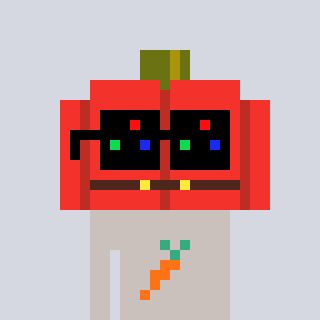
a pixel art character with square black sunglasses, a pumpkin-shaped head and a foggrey-colored body on a cool background